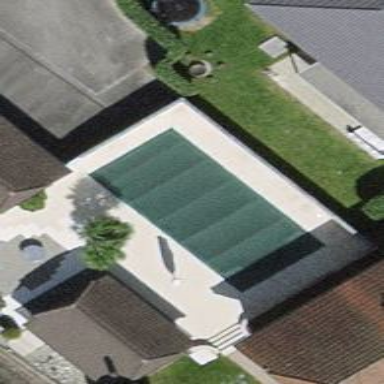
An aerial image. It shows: Swimming pool located in leisure land.